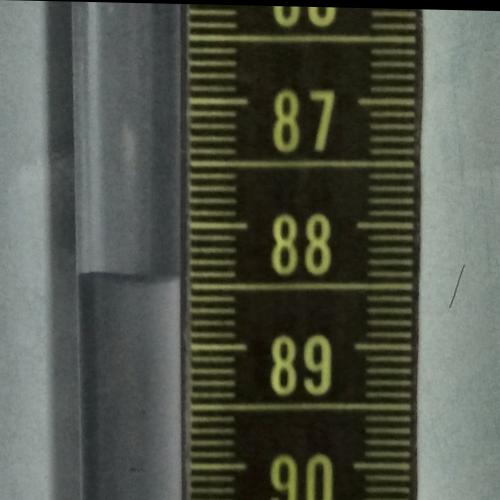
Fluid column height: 88.4 cm